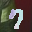
Label: 7